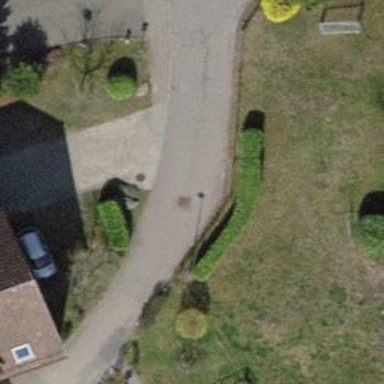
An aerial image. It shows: Hedge barrier.